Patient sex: M
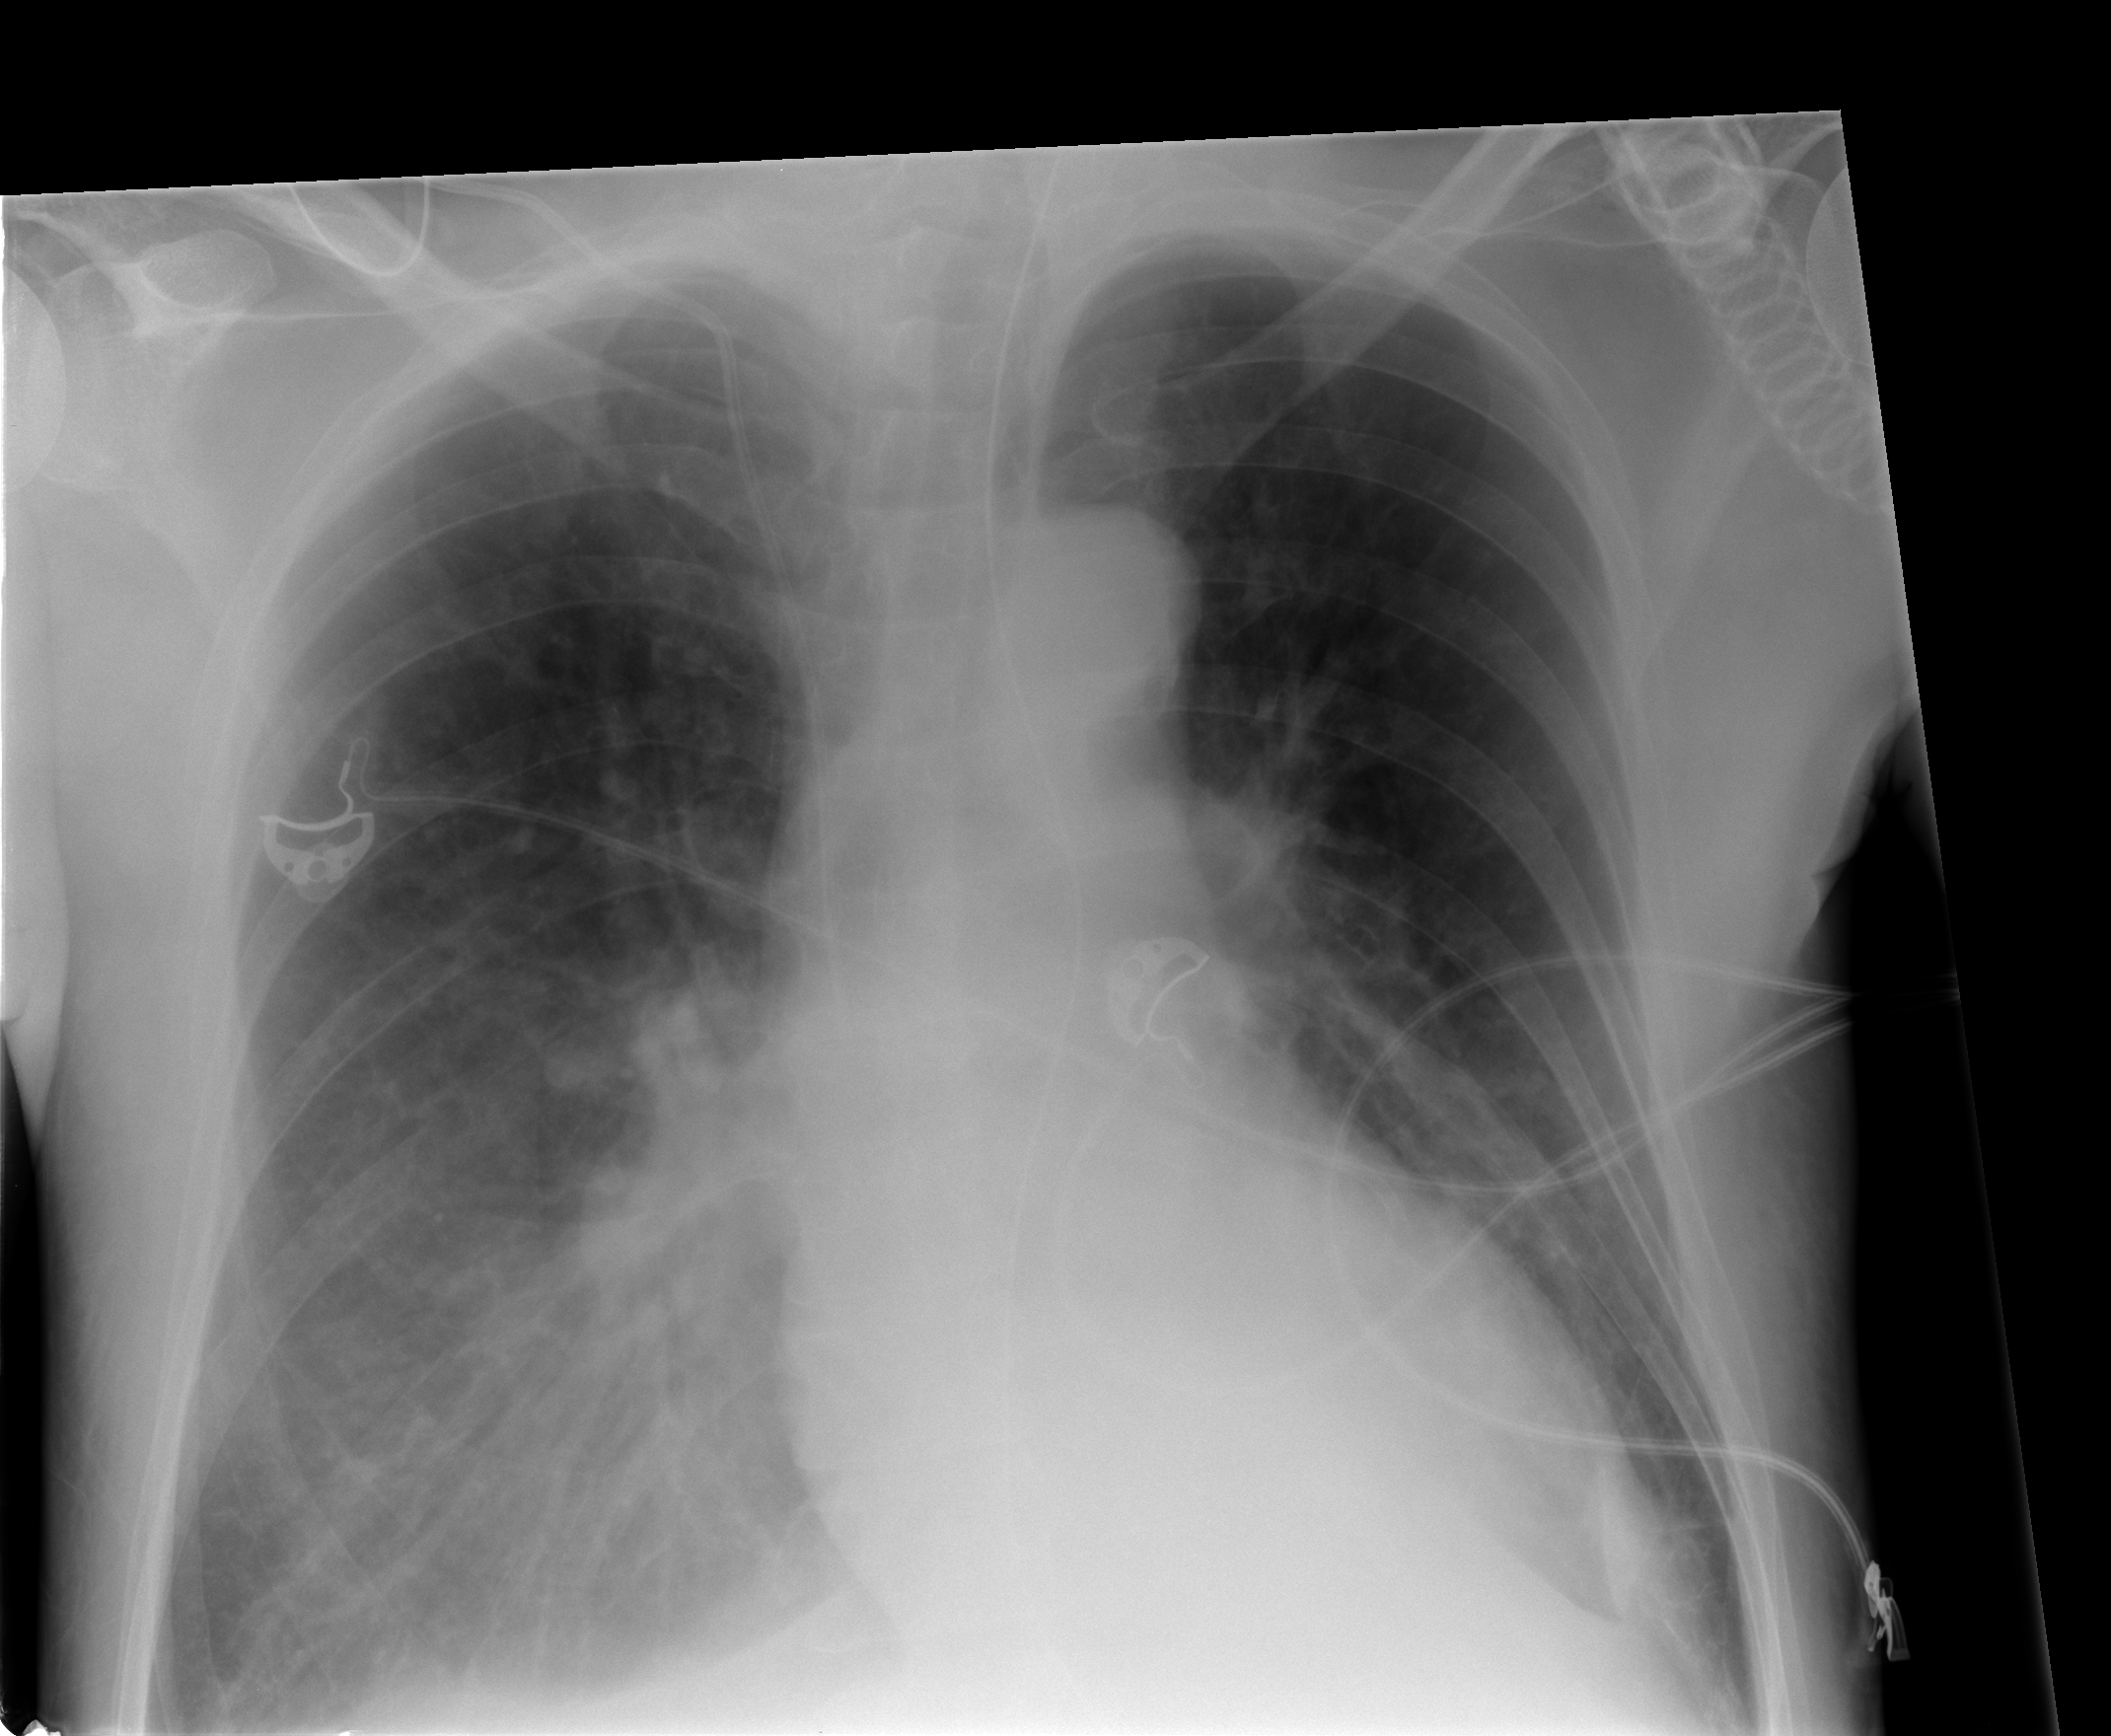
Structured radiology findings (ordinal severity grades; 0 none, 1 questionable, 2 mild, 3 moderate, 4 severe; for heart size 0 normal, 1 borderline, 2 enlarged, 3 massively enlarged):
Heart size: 0
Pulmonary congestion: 0
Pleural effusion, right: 2
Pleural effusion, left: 0
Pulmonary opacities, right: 2
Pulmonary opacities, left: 0
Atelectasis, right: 2
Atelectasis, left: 2